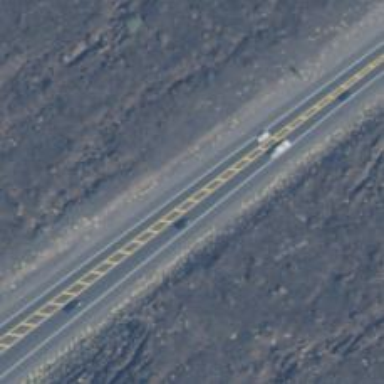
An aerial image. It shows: Primary highway.